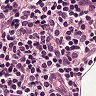
Metastatic tissue present: no